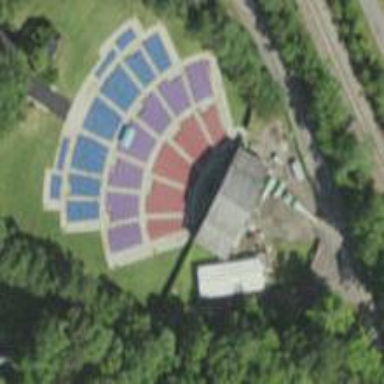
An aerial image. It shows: Theatre.